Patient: sex F, age 65
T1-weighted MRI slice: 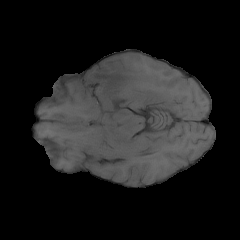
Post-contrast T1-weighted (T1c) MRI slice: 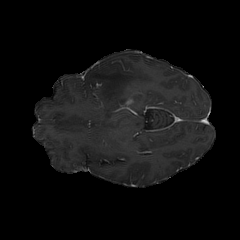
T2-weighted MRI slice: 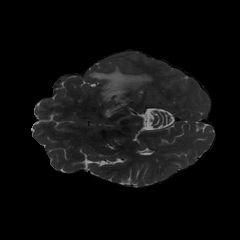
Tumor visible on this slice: yes
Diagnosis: Glioblastoma, IDH-wildtype
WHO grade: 4